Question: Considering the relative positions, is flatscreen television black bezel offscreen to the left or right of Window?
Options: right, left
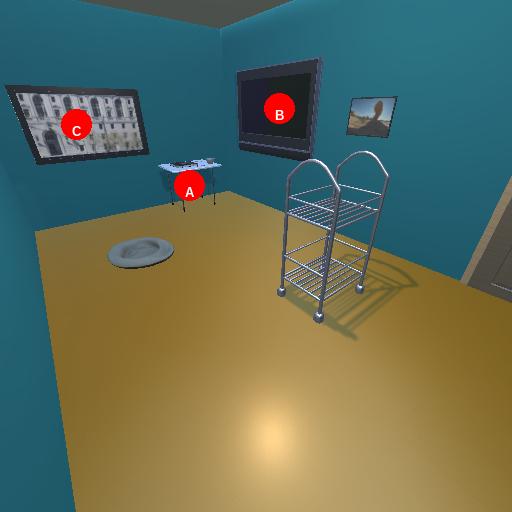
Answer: right